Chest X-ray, PA view. Patient: 22 years old, sex M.
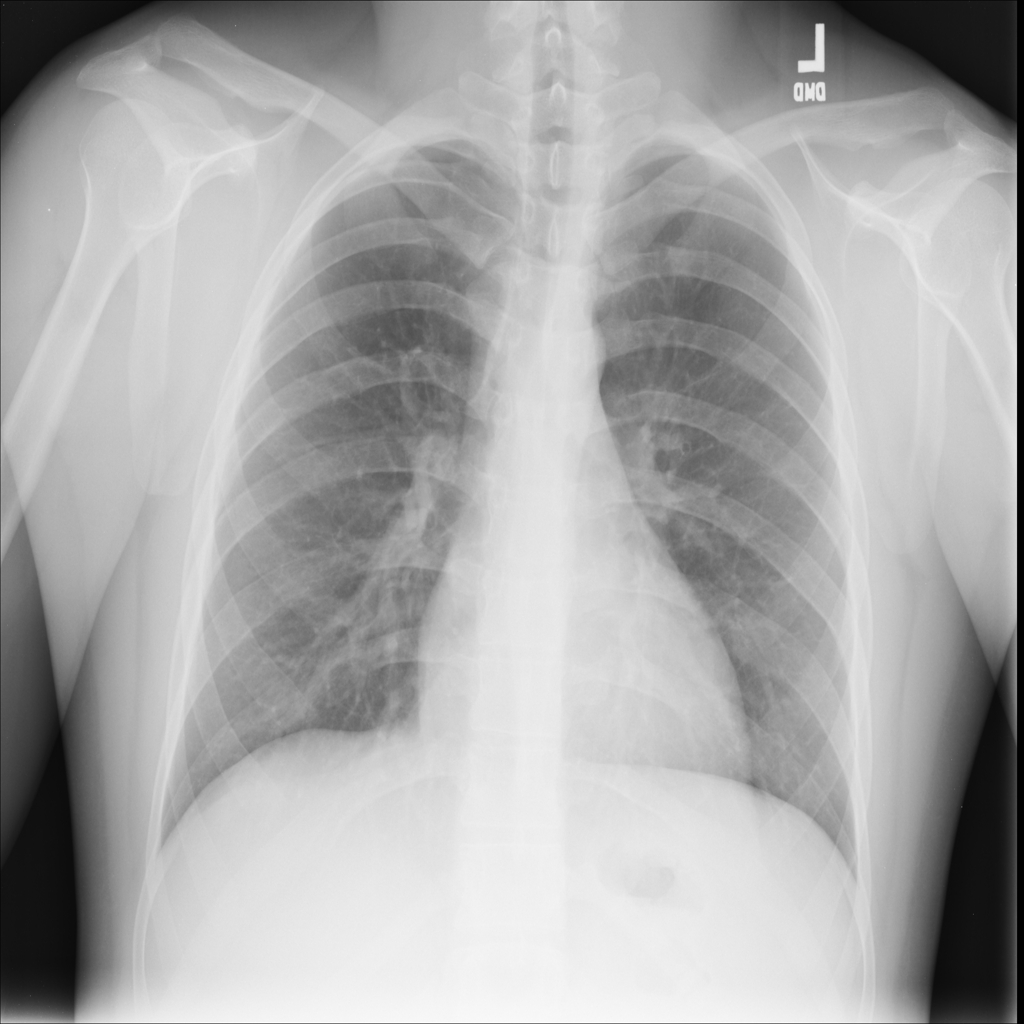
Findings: No Finding